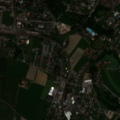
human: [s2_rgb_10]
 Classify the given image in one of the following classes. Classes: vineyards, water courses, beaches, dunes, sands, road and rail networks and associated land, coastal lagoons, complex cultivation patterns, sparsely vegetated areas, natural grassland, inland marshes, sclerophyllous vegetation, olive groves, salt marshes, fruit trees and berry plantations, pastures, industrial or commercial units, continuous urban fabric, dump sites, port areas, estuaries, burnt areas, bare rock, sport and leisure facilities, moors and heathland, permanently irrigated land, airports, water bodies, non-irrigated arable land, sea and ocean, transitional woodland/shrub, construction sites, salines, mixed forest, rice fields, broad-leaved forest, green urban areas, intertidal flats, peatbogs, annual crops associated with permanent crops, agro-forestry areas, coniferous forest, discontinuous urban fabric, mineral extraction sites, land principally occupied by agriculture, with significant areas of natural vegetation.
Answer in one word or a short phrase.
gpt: discontinuous urban fabric, industrial or commercial units, non-irrigated arable land, land principally occupied by agriculture, with significant areas of natural vegetation, coniferous forest